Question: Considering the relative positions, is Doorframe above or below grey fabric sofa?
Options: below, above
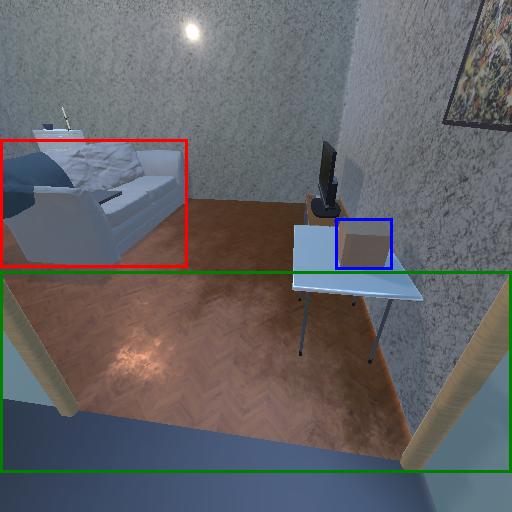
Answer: below